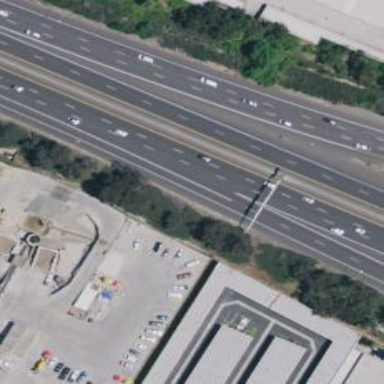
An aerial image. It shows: Motorway junction.